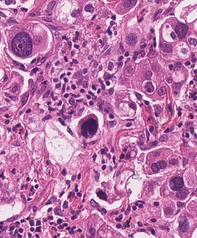
Tumor epithelial tissue: yes
Tumor-associated stroma tissue: yes
Normal tissue: no